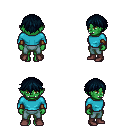
a pixel art fantasy rpg character, female body template, orc, green skin, teal long-sleeve shirt, teal pants, raven short bangs hairstyle, leather bracers, maroon shoes, four views (front, back, left, right), 2x2 character sprite sheet, small pixel art, hard edges, no anti-aliasing